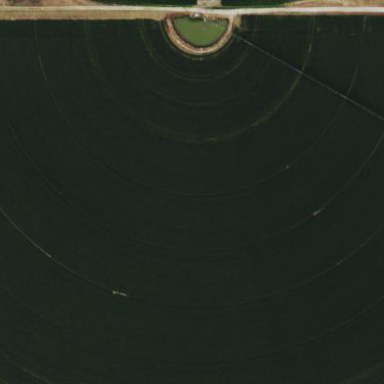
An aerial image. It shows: Farmland with pivot irrigation system.